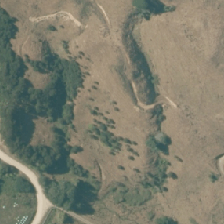
Land cover: high_producing_grassland